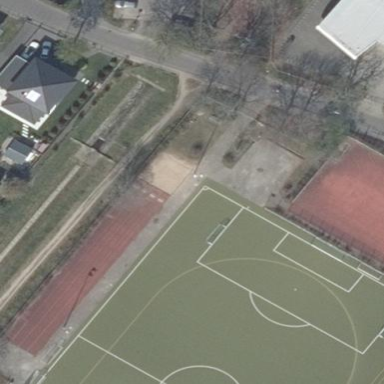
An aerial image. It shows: Athletics track located in leisure land area.